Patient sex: M
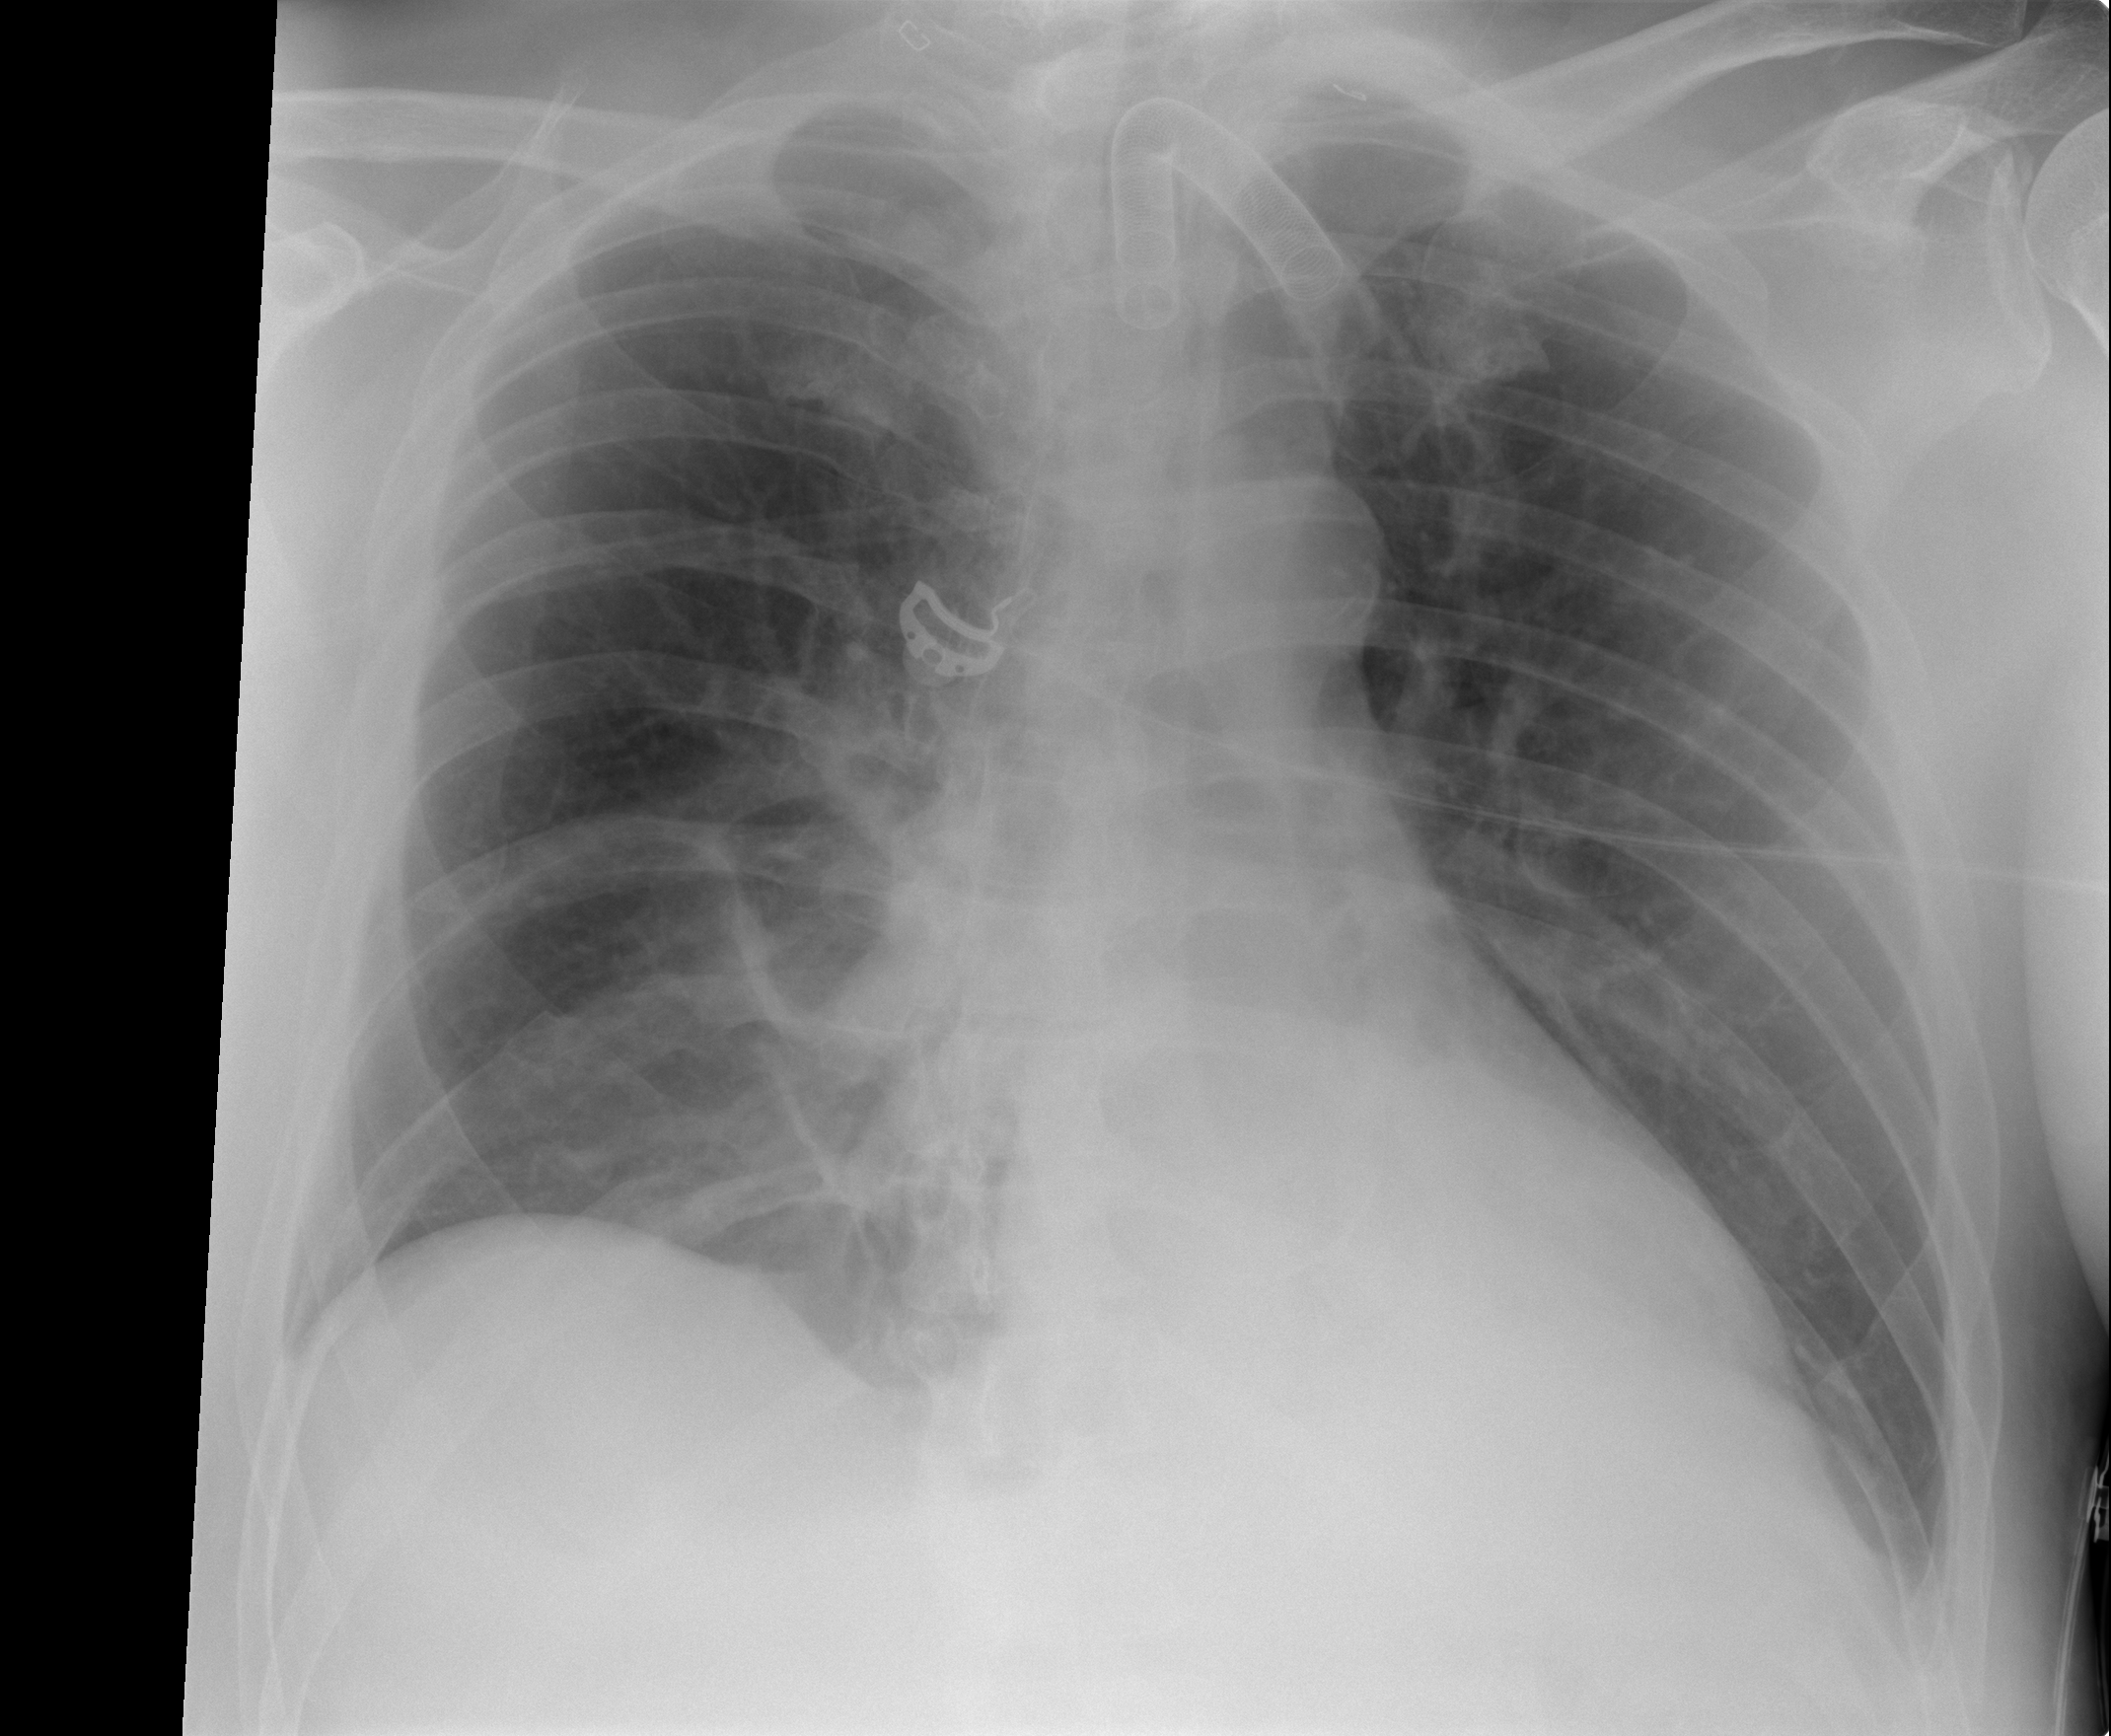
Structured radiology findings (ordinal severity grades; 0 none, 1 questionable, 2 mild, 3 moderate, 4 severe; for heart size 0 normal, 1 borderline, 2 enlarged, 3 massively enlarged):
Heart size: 0
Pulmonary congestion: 0
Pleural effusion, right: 0
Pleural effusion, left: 0
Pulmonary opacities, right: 0
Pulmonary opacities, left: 0
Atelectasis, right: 2
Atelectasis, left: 2